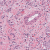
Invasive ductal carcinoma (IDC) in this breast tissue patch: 1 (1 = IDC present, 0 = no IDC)